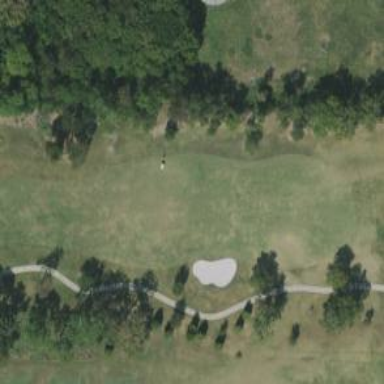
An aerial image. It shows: Golf hole.